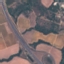
Land use / land cover: Highway